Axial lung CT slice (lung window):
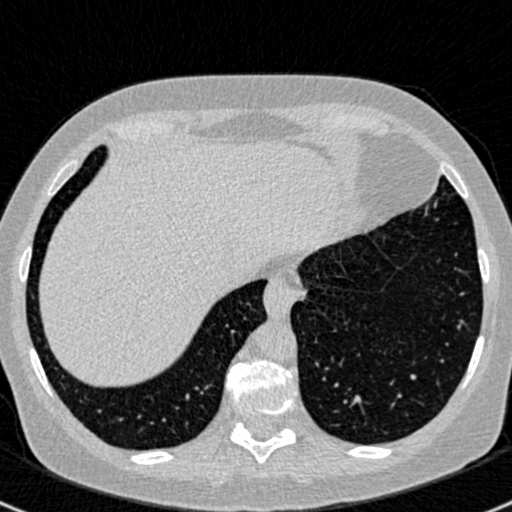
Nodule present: no